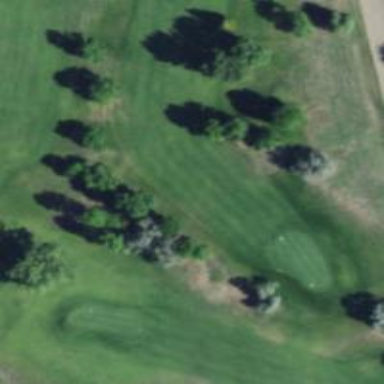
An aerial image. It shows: View of golf hole.